Field crop: tomato
Growth stage: 2
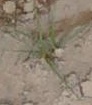
Species: cyperus